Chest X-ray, AP view. Patient: 29 years old, sex F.
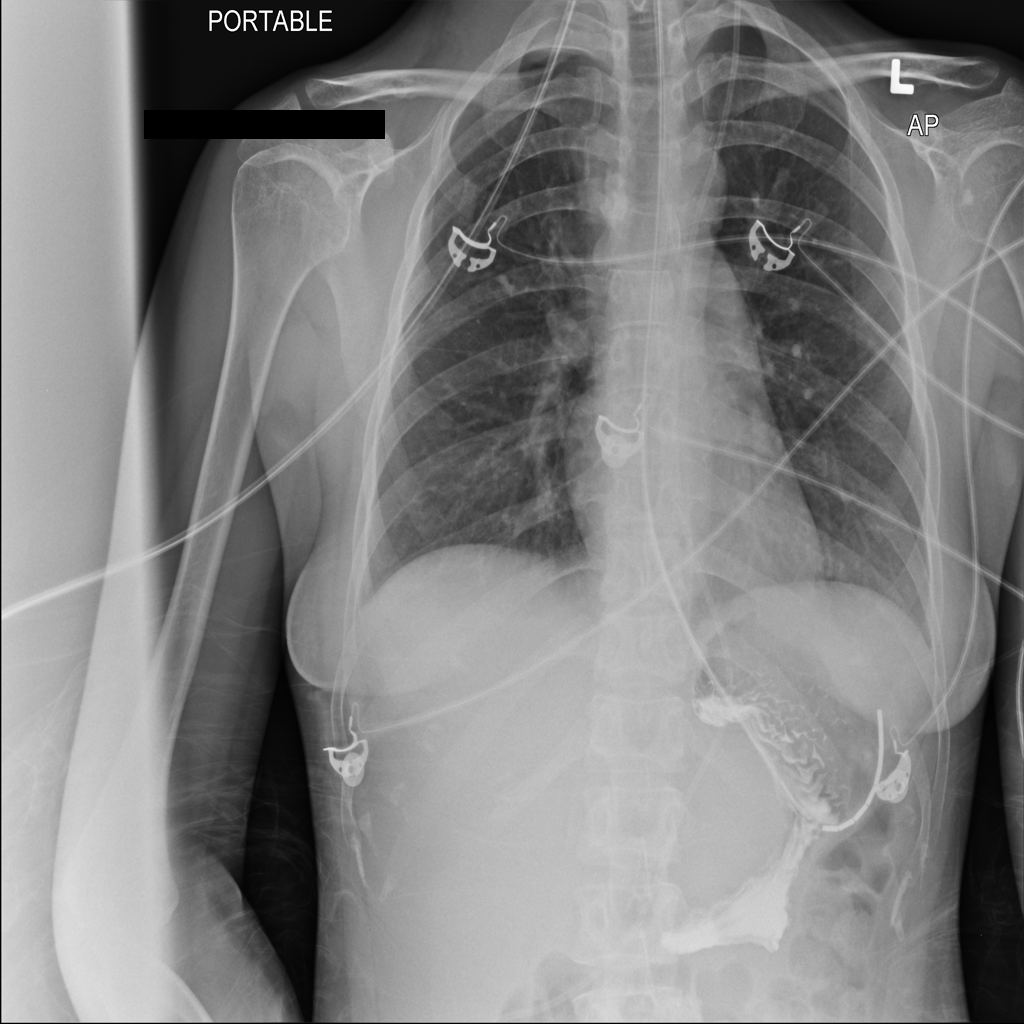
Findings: No Finding